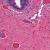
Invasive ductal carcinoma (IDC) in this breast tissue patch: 0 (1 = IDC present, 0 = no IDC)